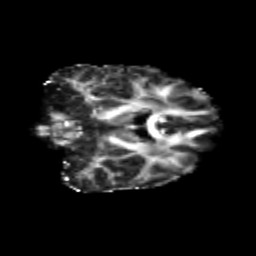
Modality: FA
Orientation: coronal
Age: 25
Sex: female
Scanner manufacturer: siemens
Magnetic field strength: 3 T
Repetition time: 3.5 s
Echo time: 0.125 s